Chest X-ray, AP view. Patient: 67 years old, sex M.
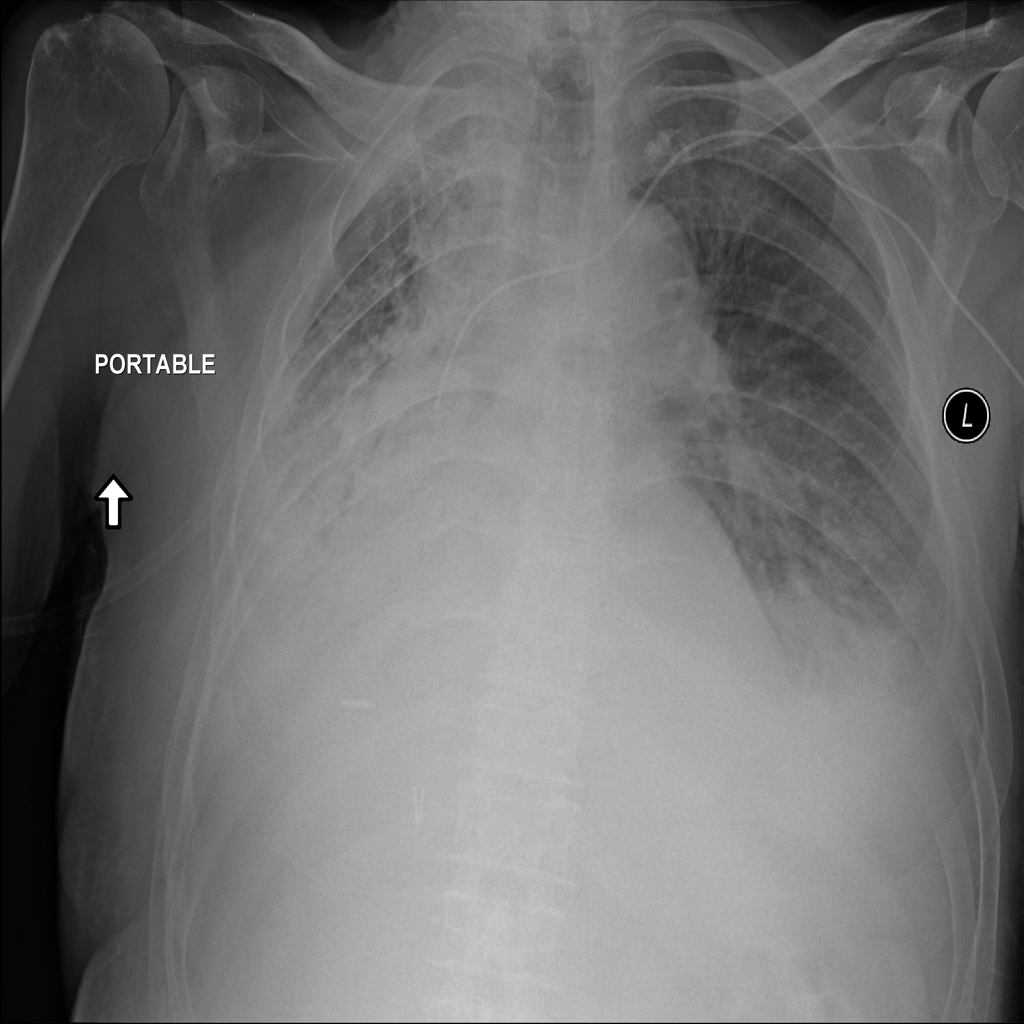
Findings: Consolidation, Infiltration